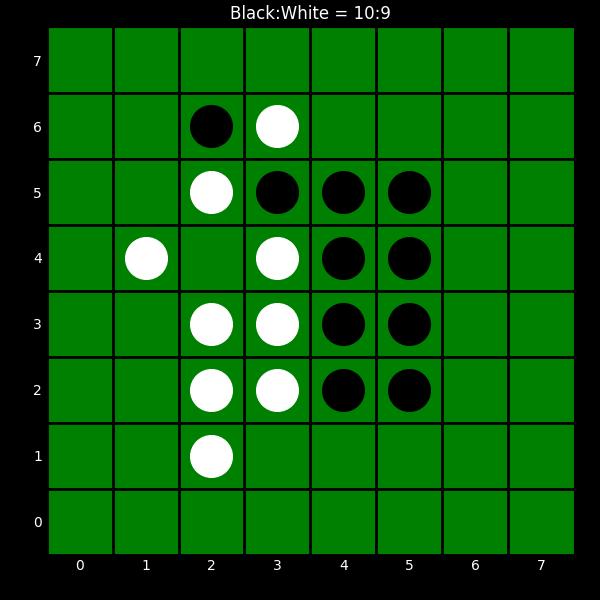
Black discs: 10
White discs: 9